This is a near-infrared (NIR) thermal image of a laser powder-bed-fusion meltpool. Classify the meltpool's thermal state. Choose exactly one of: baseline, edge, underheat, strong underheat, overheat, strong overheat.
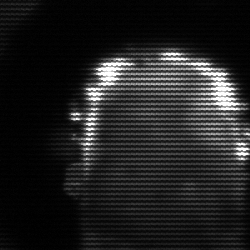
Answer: baseline